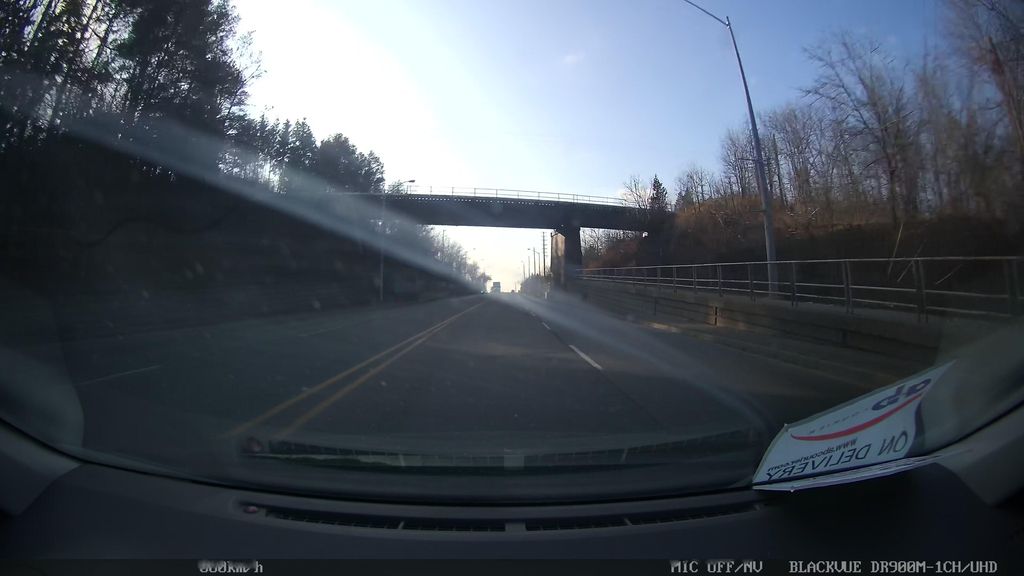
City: toronto